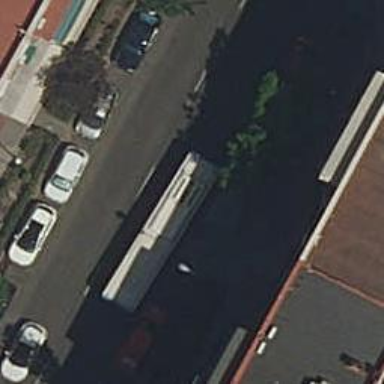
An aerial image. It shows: Bus stop with sheltered platform for public transport.